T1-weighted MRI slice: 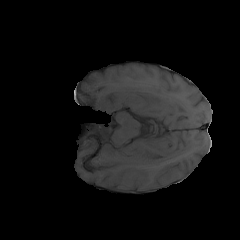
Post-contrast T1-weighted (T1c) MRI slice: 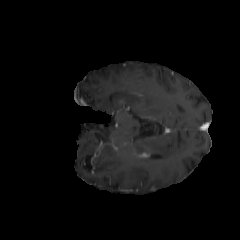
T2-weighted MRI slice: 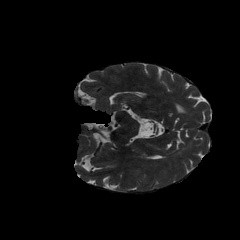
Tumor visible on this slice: no